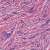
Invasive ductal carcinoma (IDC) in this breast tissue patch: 1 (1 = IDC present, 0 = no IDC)